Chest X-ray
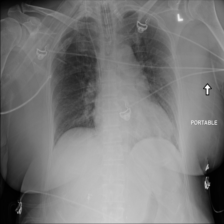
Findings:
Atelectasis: negative
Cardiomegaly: negative
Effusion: negative
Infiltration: negative
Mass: negative
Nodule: negative
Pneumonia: negative
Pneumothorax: negative
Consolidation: negative
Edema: negative
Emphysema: negative
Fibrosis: negative
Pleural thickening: negative
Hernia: negative